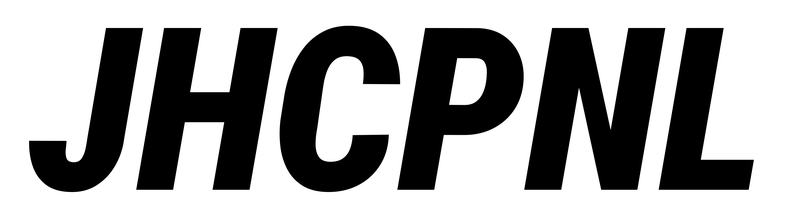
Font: Roboto-Italic_Condensed_Black_Italic